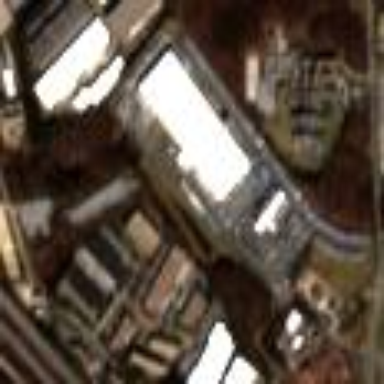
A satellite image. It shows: Industrial area.